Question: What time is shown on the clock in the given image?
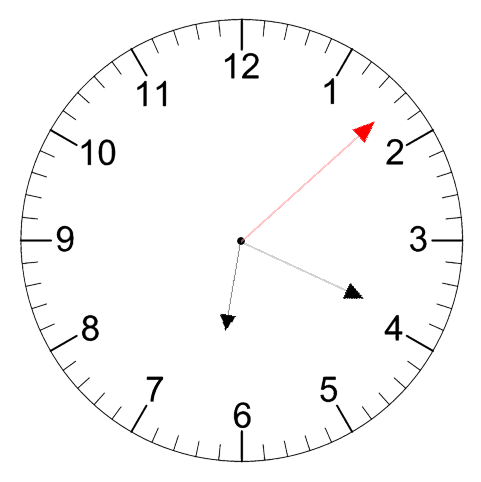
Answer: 06:19:08